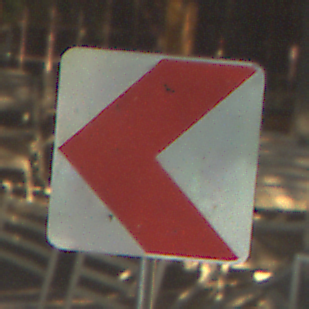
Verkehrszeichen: RichtungstafelnInKurvenKleinRechts
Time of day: SunriseSunset
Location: Outdoor (Suburban)
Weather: Clear
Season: NotSpecified
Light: Natural